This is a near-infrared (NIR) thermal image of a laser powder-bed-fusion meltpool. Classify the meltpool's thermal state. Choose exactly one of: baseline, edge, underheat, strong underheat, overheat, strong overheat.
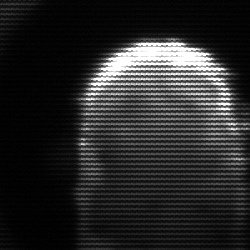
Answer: baseline